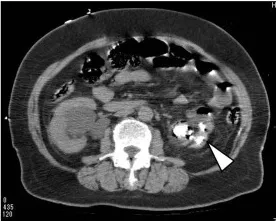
(B,C) Abdominal CT showed emphysematous pyelonephritis (white triangle), and pelvic CT showed emphysematous cystitis (red triangle).
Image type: radiology (ct)